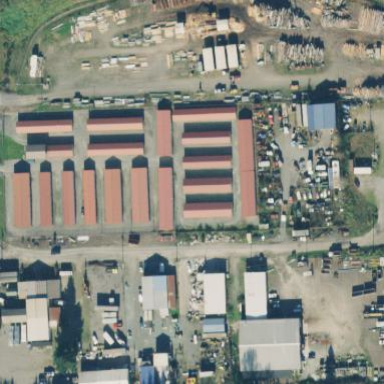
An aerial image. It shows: Garages used for storage rental.